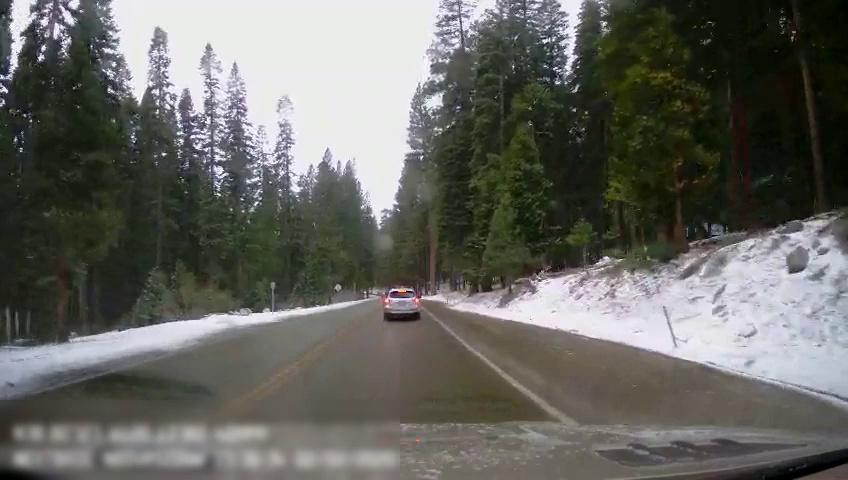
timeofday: Day
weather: Snowy
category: Drivable Space
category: Vehicles | SUV
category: Lanes | Current Lane
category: Lanes | Opposite Lane
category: Lanes | Opposite Lane
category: Lanes | Current Lane